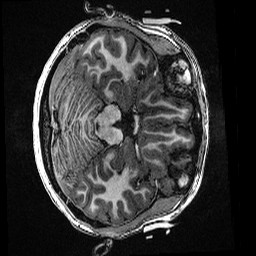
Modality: T1w
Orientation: axial
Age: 16
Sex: female
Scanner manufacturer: ge
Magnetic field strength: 3 T
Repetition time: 0.00766 s
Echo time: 0.003476 s